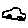
Label: car